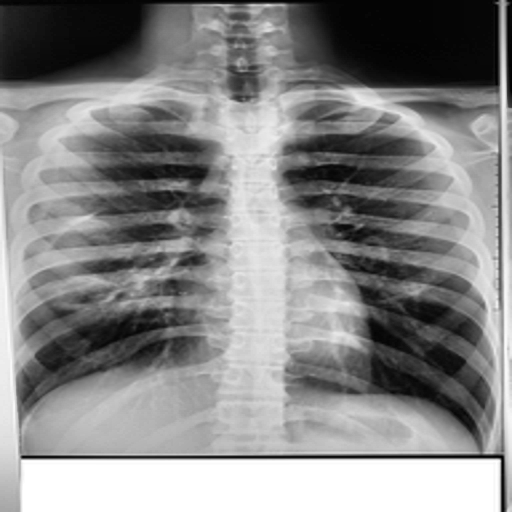
Finding: TUBERCULOSIS